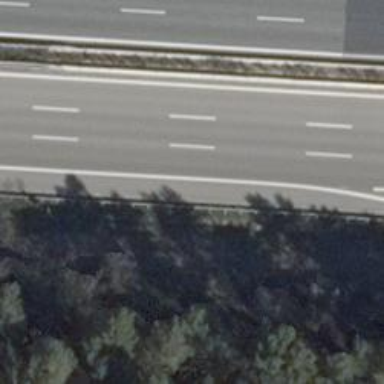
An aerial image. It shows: Asphalt motorway.